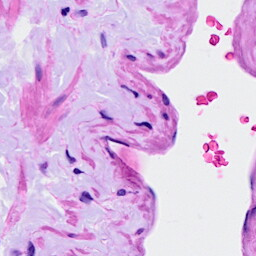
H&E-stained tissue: Ovarian